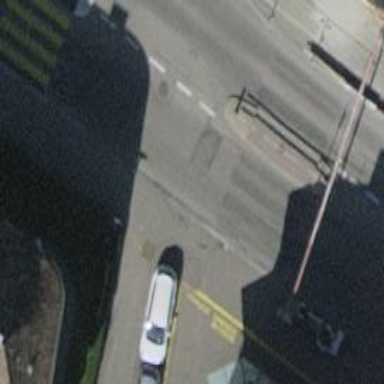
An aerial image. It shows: Unmarked crossing with traffic calming table.